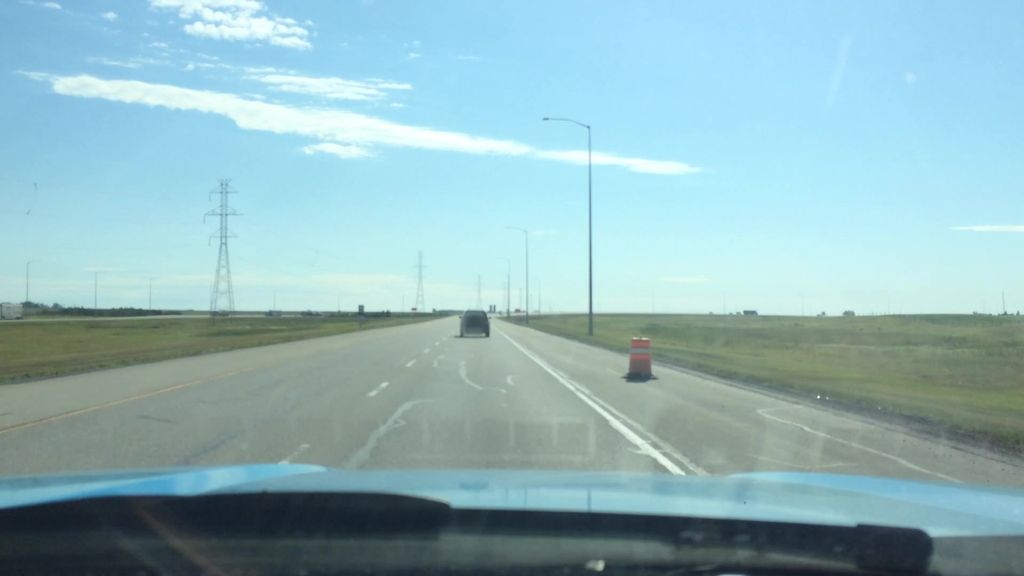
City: calgary